Question: The goal is to place a certain number of queens so that there is one queen in each row and column. Queens cannot attack each other, and newly placed queens cannot be captured by existing knights, but there is no need to consider whether knights can be attacked by queens. Each square on the board has a specific color, representing the cost of placing a new queen on that square. The goal is to minimize this cost while meeting these requirements (considering only the minimum cost incurred by newly added queens).
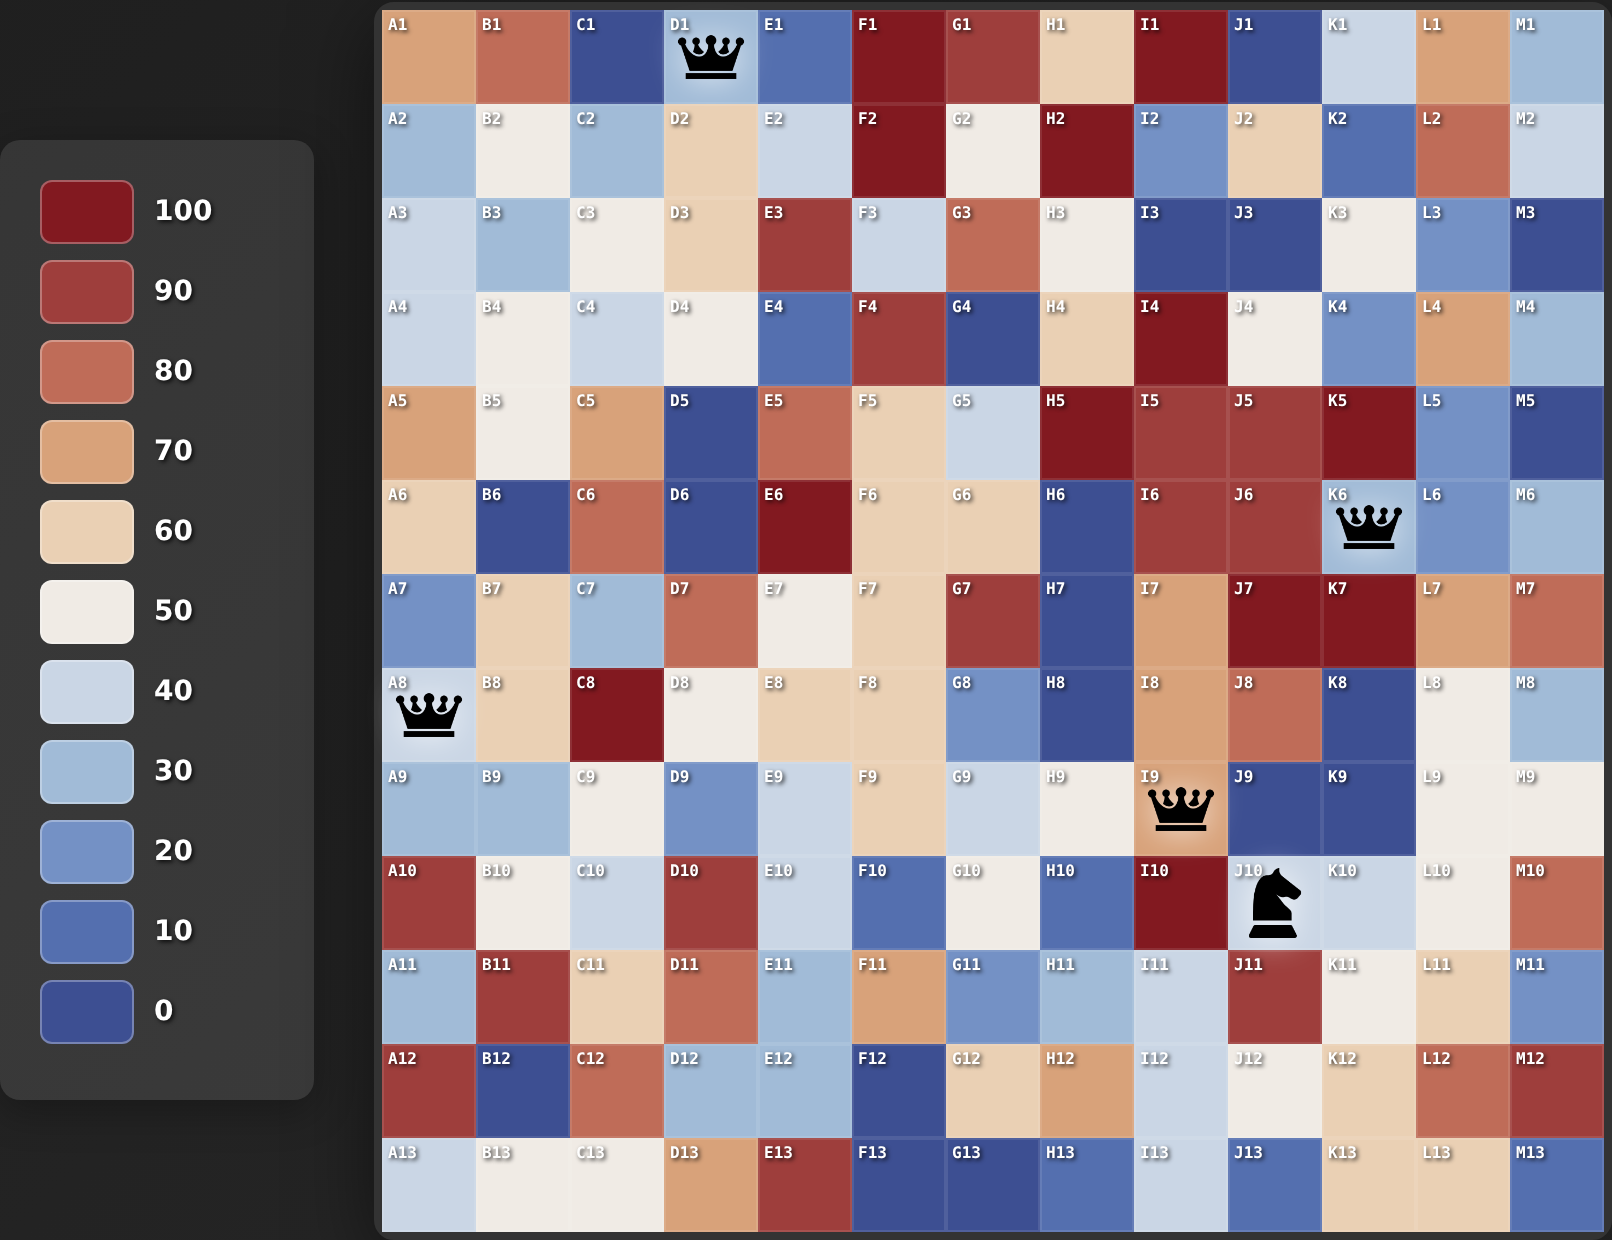
Answer: 410